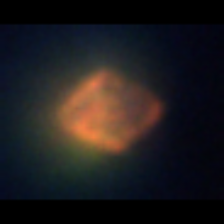
Taxon: Heterocapsa
Group: Dinoflagellates